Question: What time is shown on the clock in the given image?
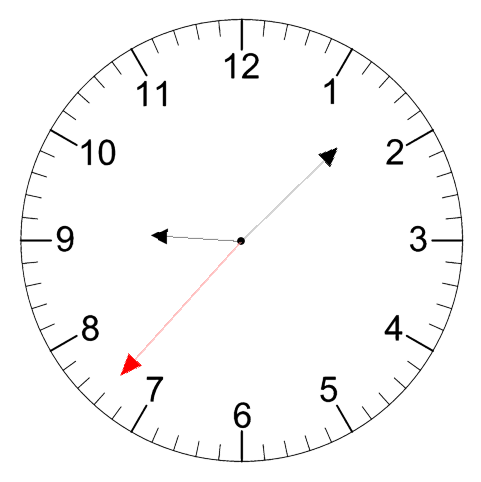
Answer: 09:07:37